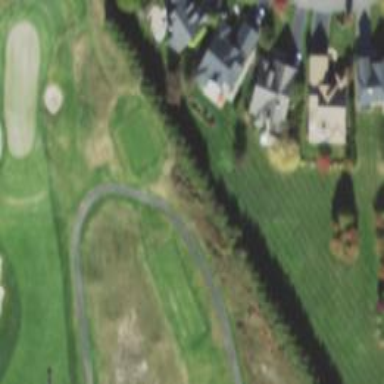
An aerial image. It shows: Path for both road and golf.